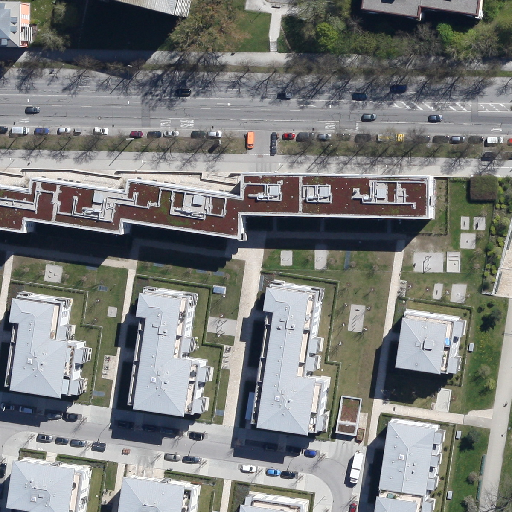
Referring expression: sidewalk along with tree